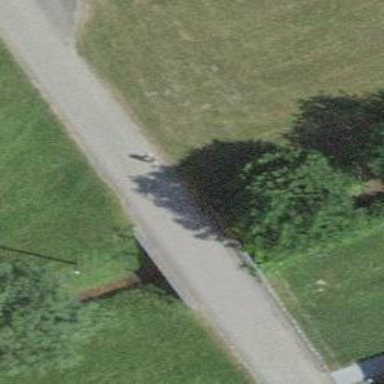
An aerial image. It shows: Culvert tunnel.